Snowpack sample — Snodgrass Mountain, Crested Butte, Colorado (2/4/25, 12:06 PM MST)
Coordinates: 38.923, -106.968
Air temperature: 35 °F
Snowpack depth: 80 cm
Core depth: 70 cm
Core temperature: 32 °F
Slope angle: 14°, slope face: 78°
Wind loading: low
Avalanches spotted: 0
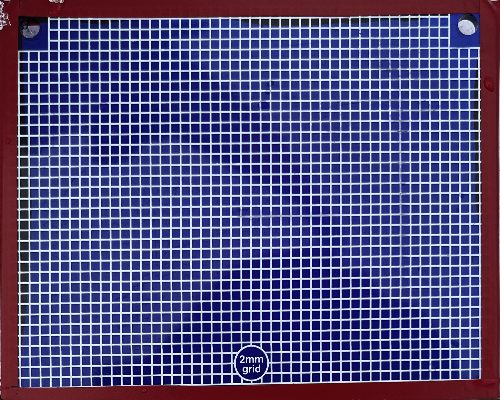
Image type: profile
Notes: No avalanches nearby, unusually warm weather for the last month reported by residents, Collected 25 yards from treeline